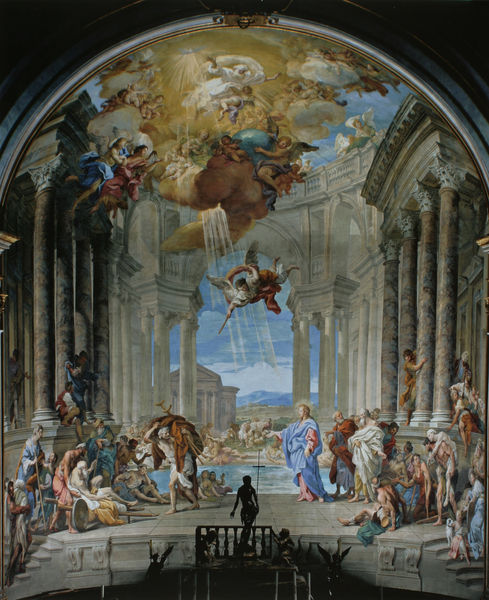
Titel: Heilung des Lahmen am Teich Bethesda (Chorapsis der Kirche)
Künstler: Sebastiano Conca
Standort: Siena
Institution: Spedale S. Maria della Scala
Schlagwörter: berg, blau, dunkel, felsen, flügel, gemälde, gott, himmel, körper, mann, nackt, schatten, umhang, wasser, weiß, wolken, frauen, gelb, grün, landschaft, menschen, see, sitzen, ufer, bewegung, braun, bunt, frau, geste, grau, hell, hintergrund, licht, marmor, männer, rücken, schwarz, szene, säule, säulen, dach, gebäude, rot, wolke, malerei, menge, alt, bart, wand, architektur, arme, barock, bibel, halten, johannes, rahmen, sockel, stein, tragen, bild, herr, schauen, öl, ebene, häuser, hügel, gewässer, gitter, kirche, boden, figur, gewand, gold, mantel, decke, gewänder, händler, bühne, theater, rosa, fliegen, rund, stock, engel, skulptur, statue, aussicht, wellen, bilder, bogen, fassade, perspektive, stab, zuschauer, berge, fels, giebel, violett, figuren, rundbogen, treppe, treppen, gefolge, wandmalerei, kerzen, stufen, bronze, plastik, podest, marmoriert, zeigen, hoch, bögen, kolonnade, ruine, gerüst, gewölbe, lichtstrahl, sonnenstrahl, antike, greis, kreuz, religion, dom, strahlen, schweben, schwert, strahl, ruinen, altar, architrav, kapitelle, kathedrale, gestalten, rom, betrachten, kapitell, fries, schein, schnörkel, öffnung, heiligenschein, gesims, skulpturen, christus, jesus, mantegna, götter, sturz, religiös, kapelle, erscheinung, bettler, heiliger, ballustrade, tempel, balu, konsolen, heilige, deckengemälde, fresko, zuschauen, wandbild, korinthisch, heilung, vertreibung, guss, erzengel, figru, christentum, fresco, himmelfahrt, gebälk, triumpfbogen, marmorierung, michelangelo, zentralbau, kulissen, stiegen, illusionsmalerei, krücke, krücken, wunder, glorie, scheinarchitektur, verkündung, absteigen, klammern, jesue, gleissend, herrgott, micheal, raphael, resko, engle, geilige, strutz, relligiös